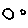
Label: hexagon